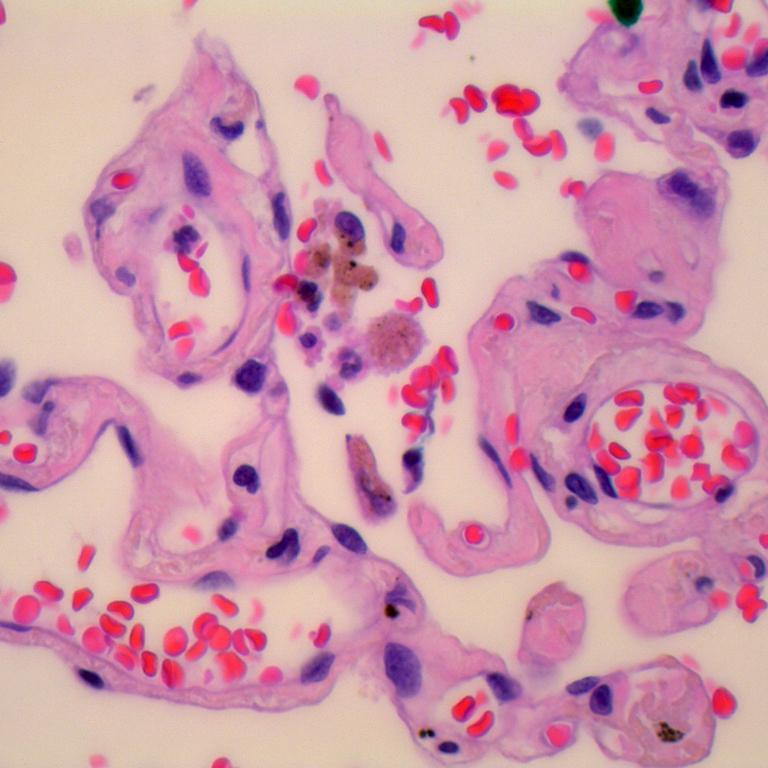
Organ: lung
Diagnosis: benign